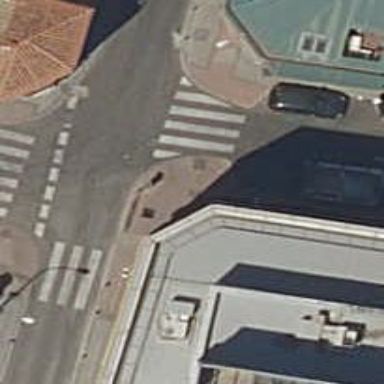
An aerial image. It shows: Uncontrolled crossing on the road.